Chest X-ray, PA view. Patient: 38 years old, sex M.
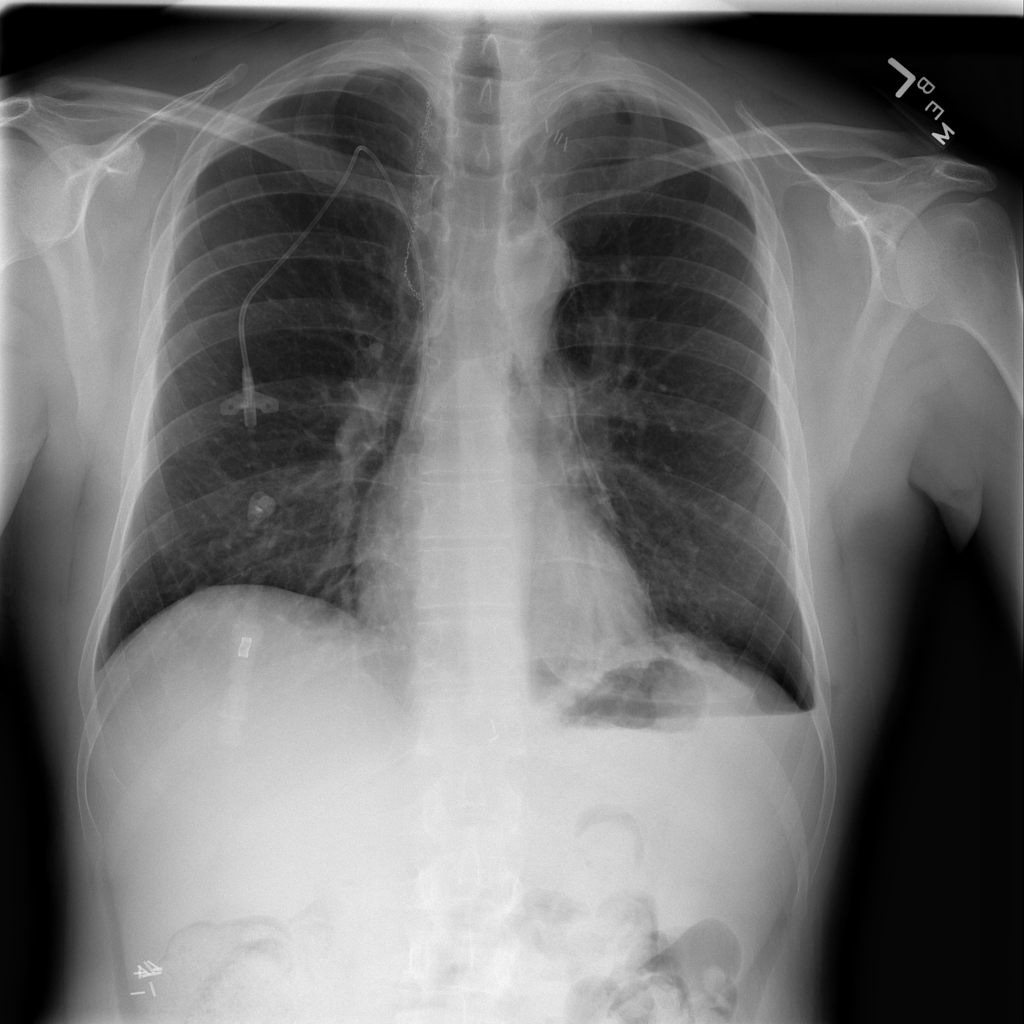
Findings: No Finding